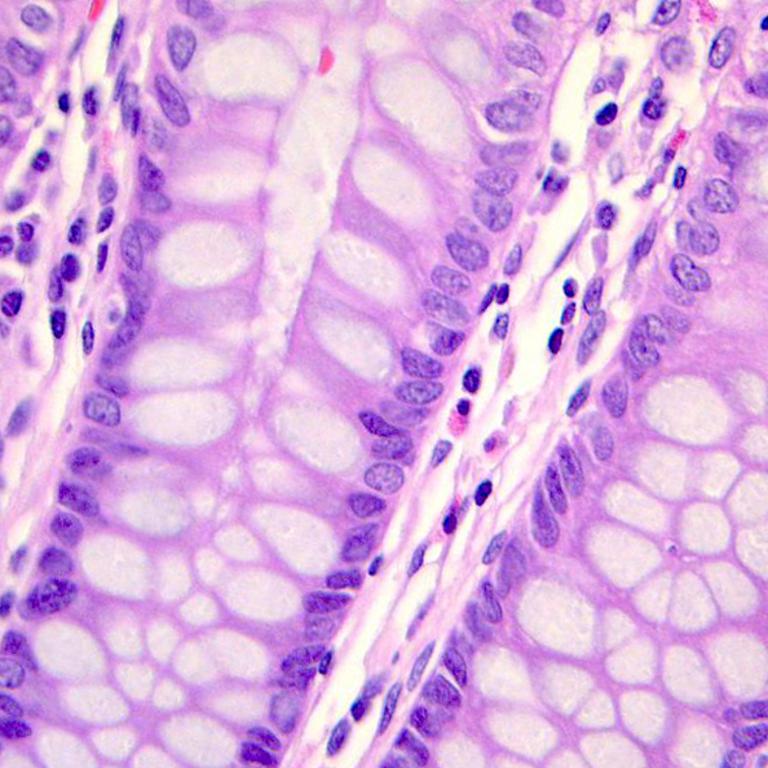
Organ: colon
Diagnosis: benign